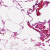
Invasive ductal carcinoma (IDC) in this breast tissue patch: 0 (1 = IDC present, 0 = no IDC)